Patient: sex M, age 64
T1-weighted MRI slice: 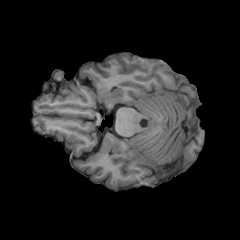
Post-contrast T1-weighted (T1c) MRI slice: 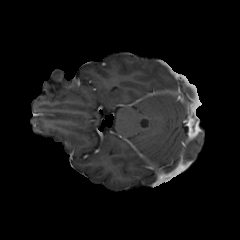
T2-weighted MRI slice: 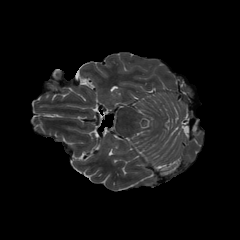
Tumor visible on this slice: no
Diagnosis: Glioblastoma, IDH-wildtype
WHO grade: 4